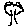
Label: tree